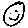
Label: smiley face